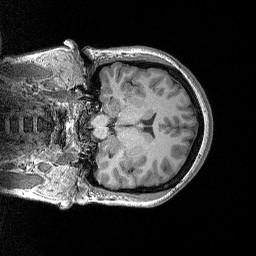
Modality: T1w
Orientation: coronal
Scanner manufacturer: siemens
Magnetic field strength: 3 T
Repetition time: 2.3 s
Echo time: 0.00298 s